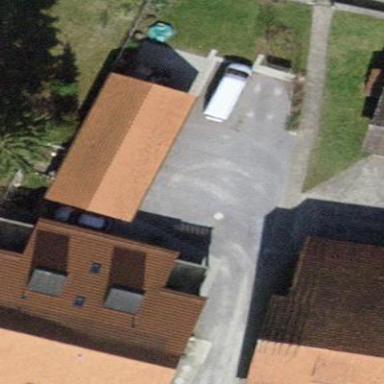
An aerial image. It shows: Shed building.